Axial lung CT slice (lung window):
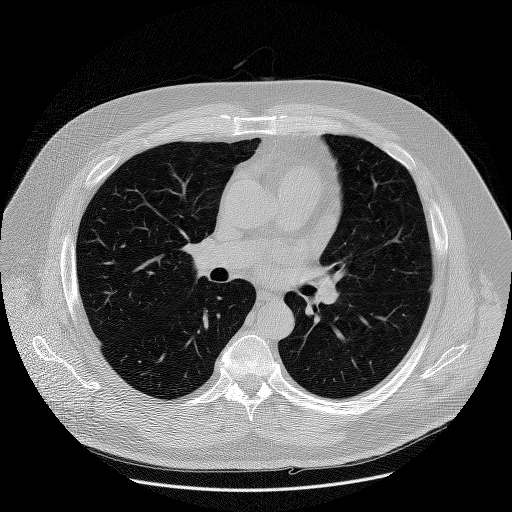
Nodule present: no